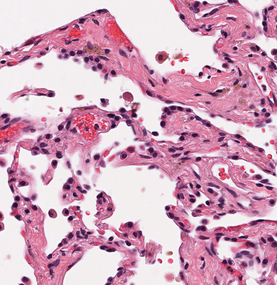
Tumor epithelial tissue: no
Tumor-associated stroma tissue: no
Normal tissue: yes